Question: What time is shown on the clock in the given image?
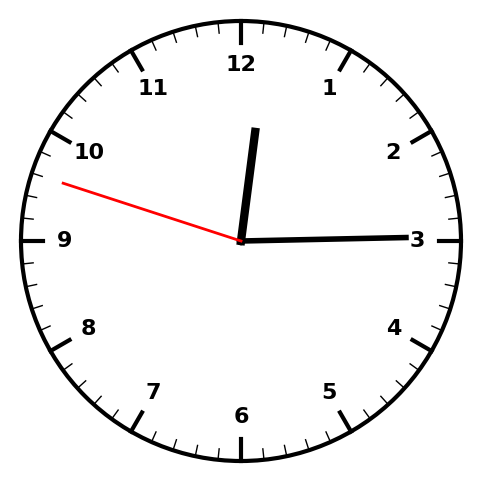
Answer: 12:14:48